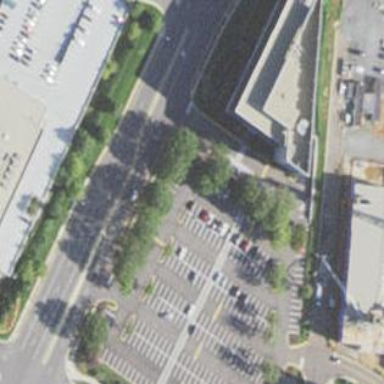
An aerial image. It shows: Commercial area.